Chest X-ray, PA view. Patient: 78 years old, sex F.
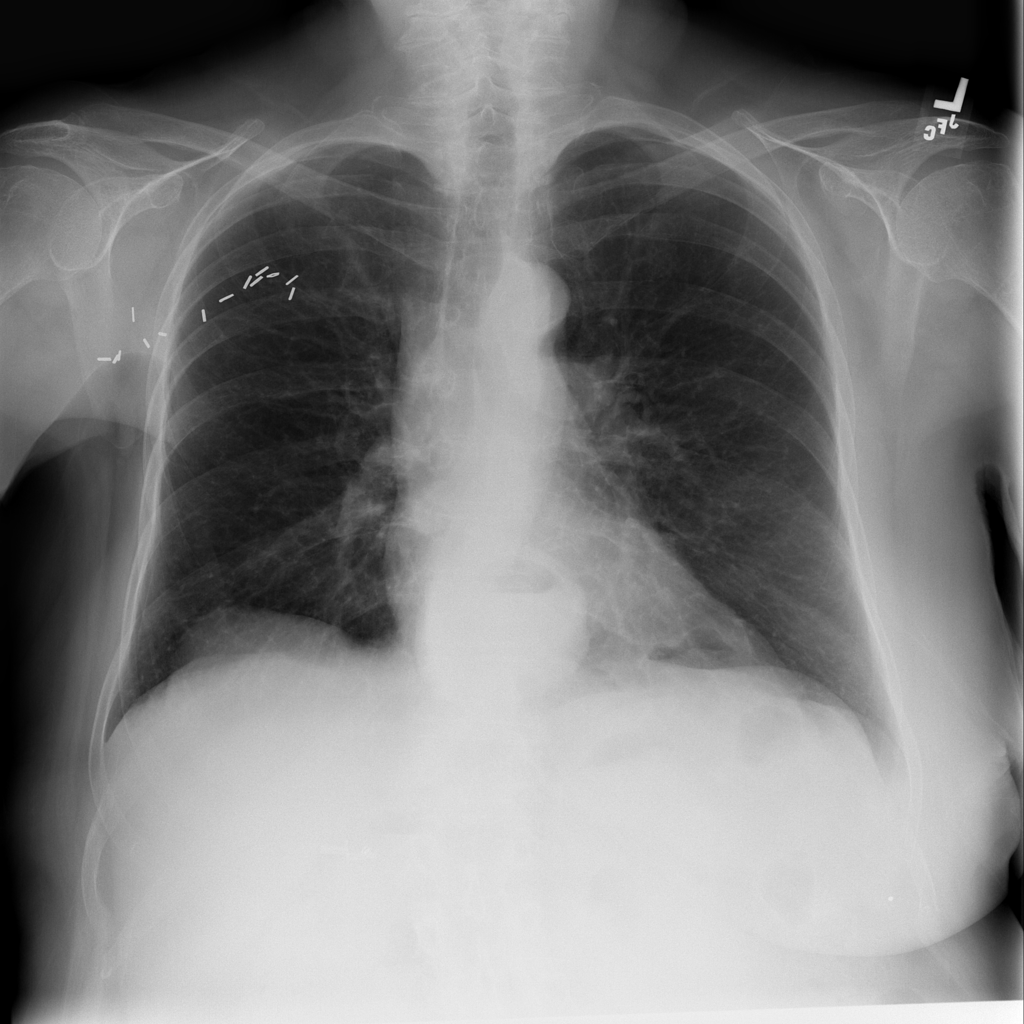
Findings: Hernia